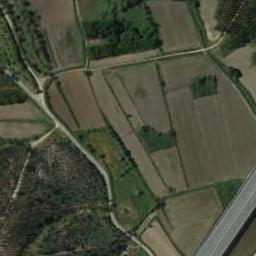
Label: terrace